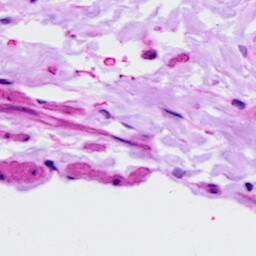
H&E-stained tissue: Ovarian